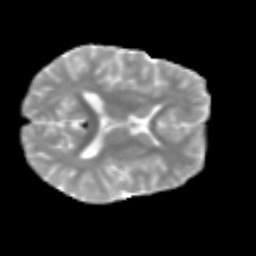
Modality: MD
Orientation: axial
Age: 22
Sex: male
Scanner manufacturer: siemens
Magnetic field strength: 3 T
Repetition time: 2.3 s
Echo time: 0.085 s